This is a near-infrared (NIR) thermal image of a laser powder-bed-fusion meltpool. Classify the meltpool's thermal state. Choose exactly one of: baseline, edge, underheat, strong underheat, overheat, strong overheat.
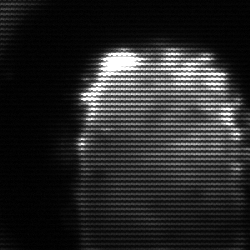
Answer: baseline